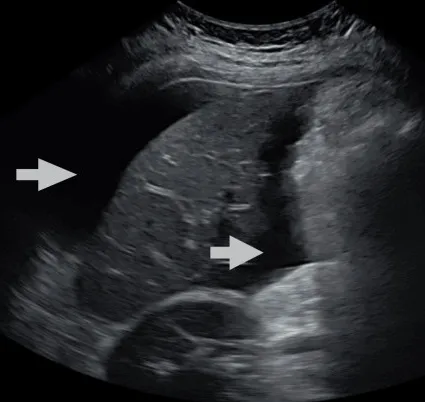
Ultrasound scan of the right upper abdomen. Arrows showing fluid in the hepatorenal angle.
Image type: radiology (ultrasound)